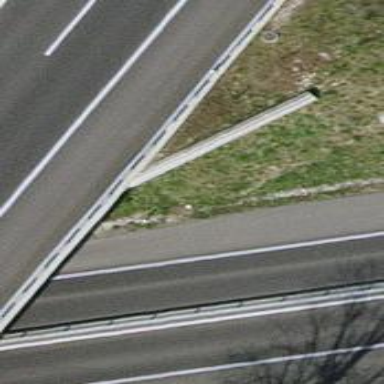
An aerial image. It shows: Guard rail.